Question: This is a continuation/alternative of this thread: <URL> to sort out what is the problem/mistake in a more structured and easier to understand way.
When pressing the back button in VC3 i want to go back to VC1.
I have the following setup:

The following code:
VC1:
'''
@implementation ViewController
- (IBAction)myButton1:(id)sender {
//Call InformationViewController for Quick Game
[self performSegueWithIdentifier:@"toVC2" sender:self];
}
- (void)viewDidLoad
{
[super viewDidLoad];
// Do any additional setup after loading the view, typically from a nib.
}
- (void)didReceiveMemoryWarning
{
[super didReceiveMemoryWarning];
// Dispose of any resources that can be recreated.
}
@end
'''
VC2:
'''
@implementation nrTwoViewController
- (IBAction)myButton2:(id)sender {
//Call InformationViewController for Quick Game
[self performSegueWithIdentifier:@"toVC3" sender:self];
}
- (id)initWithNibName:(NSString *)nibNameOrNil bundle:(NSBundle *)nibBundleOrNil {
self = [super initWithNibName:nibNameOrNil bundle:nibBundleOrNil];
if (self) {
// Custom initialization
}
return self;
}
- (void)viewDidLoad {
[super viewDidLoad];
// Do any additional setup after loading the view.
}
- (void)didReceiveMemoryWarning {
[super didReceiveMemoryWarning];
// Dispose of any resources that can be recreated.
}
@end
'''
VC3:
'''
@implementation nrThreeViewController
- (id)initWithNibName:(NSString *)nibNameOrNil bundle:(NSBundle *)nibBundleOrNil {
self = [super initWithNibName:nibNameOrNil bundle:nibBundleOrNil];
if (self) {
// Custom initialization
}
return self;
}
- (void)viewDidLoad {
[super viewDidLoad];
// Do any additional setup after loading the view.
}
- (void)didReceiveMemoryWarning {
[super didReceiveMemoryWarning];
// Dispose of any resources that can be recreated.
}
- (void)viewWillDisappear:(BOOL)animated {
[super viewWillDisappear:animated];
[self.navigationController popToRootViewControllerAnimated:YES];
}
@end
'''
I only pop to VC2, not the root (VC1), and get the following message when pressing back button on VC3:
'''
2013-10-15 08:36:08.479 segueTest[44153:a0b] nested pop animation can result in corrupted navigation bar
2013-10-15 08:36:08.831 segueTest[44153:a0b] Finishing up a navigation transition in an unexpected state. Navigation Bar subview tree might get corrupted.
'''
I also tried, as suggested, adding the UINavigationBarDelegate:
'''
@interface nrThreeViewController : UIViewController <UINavigationBarDelegate>
'''
...and:
'''
- (BOOL)navigationBar:(UINavigationBar *)navigationBar shouldPopItem:(UINavigationItem *)item {
[self.navigationController popToRootViewControllerAnimated:YES];
return NO;
}
'''
The result:
> pop'ed from VC3 to VC2 only with no messages in the console.
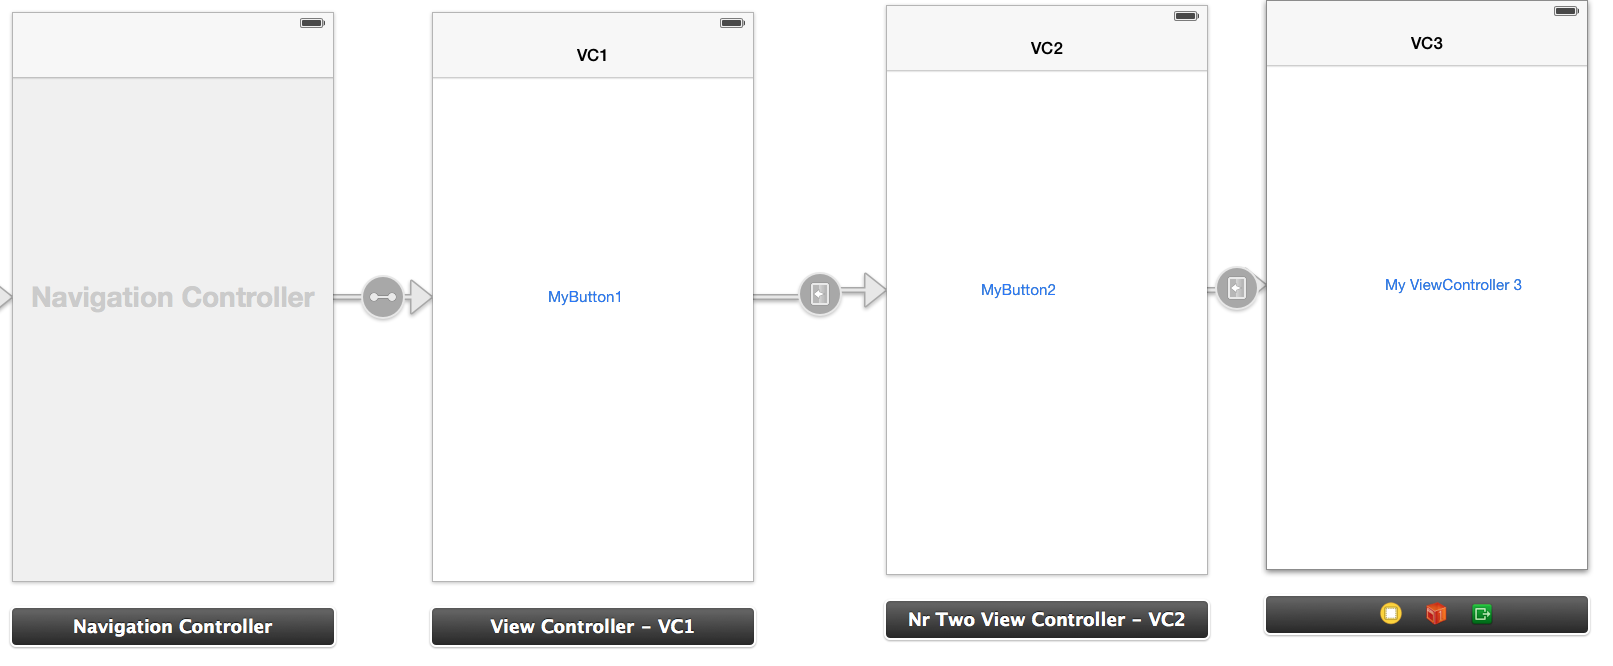
Answer: The issue is where you placed the '[self.navigationController popToRootViewControllerAnimated:YES];' the error message is 'Finishing up a navigation transition in an unexpected state.' This is because when viewWillDisappear is called, the view is already beginning to transition off the screen, you are then calling another transition. Try putting it in a button action that simply pops to the root view controller and see if that solves your problem.